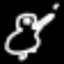
Label: frog